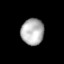
Tissue: lung
Cell type: Epithelial cells
Senescence score: 0.1692
Nuclear area (px): 593
Mean DAPI intensity: 177.484